Field crop: maize
Growth stage: 2
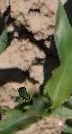
Species: maize